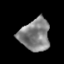
Tissue: skin
Cell type: Epithelial cells
Senescence score: 0.226
Nuclear area (px): 941
Mean DAPI intensity: 130.458